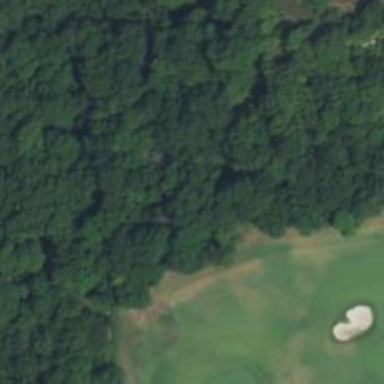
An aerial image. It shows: Path for both roads and golfers.